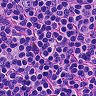
Metastatic tissue present: no